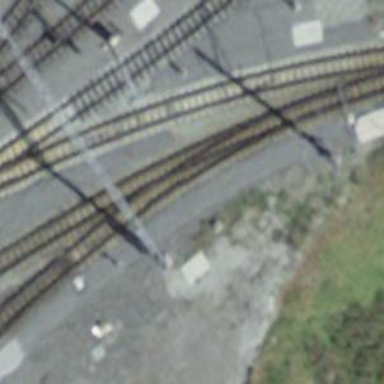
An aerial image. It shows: Narrow-gauge railway with 1 track. The tracks are electrified with contact line.